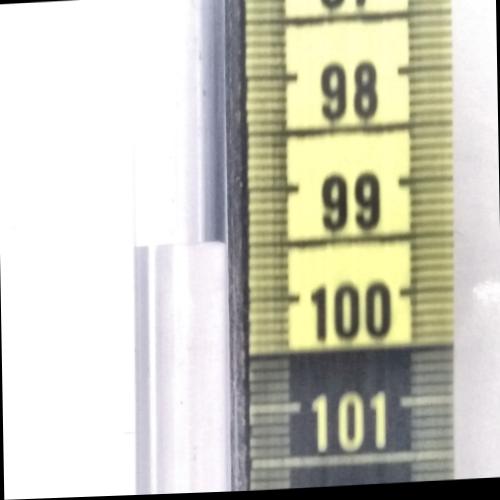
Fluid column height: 99.5 cm